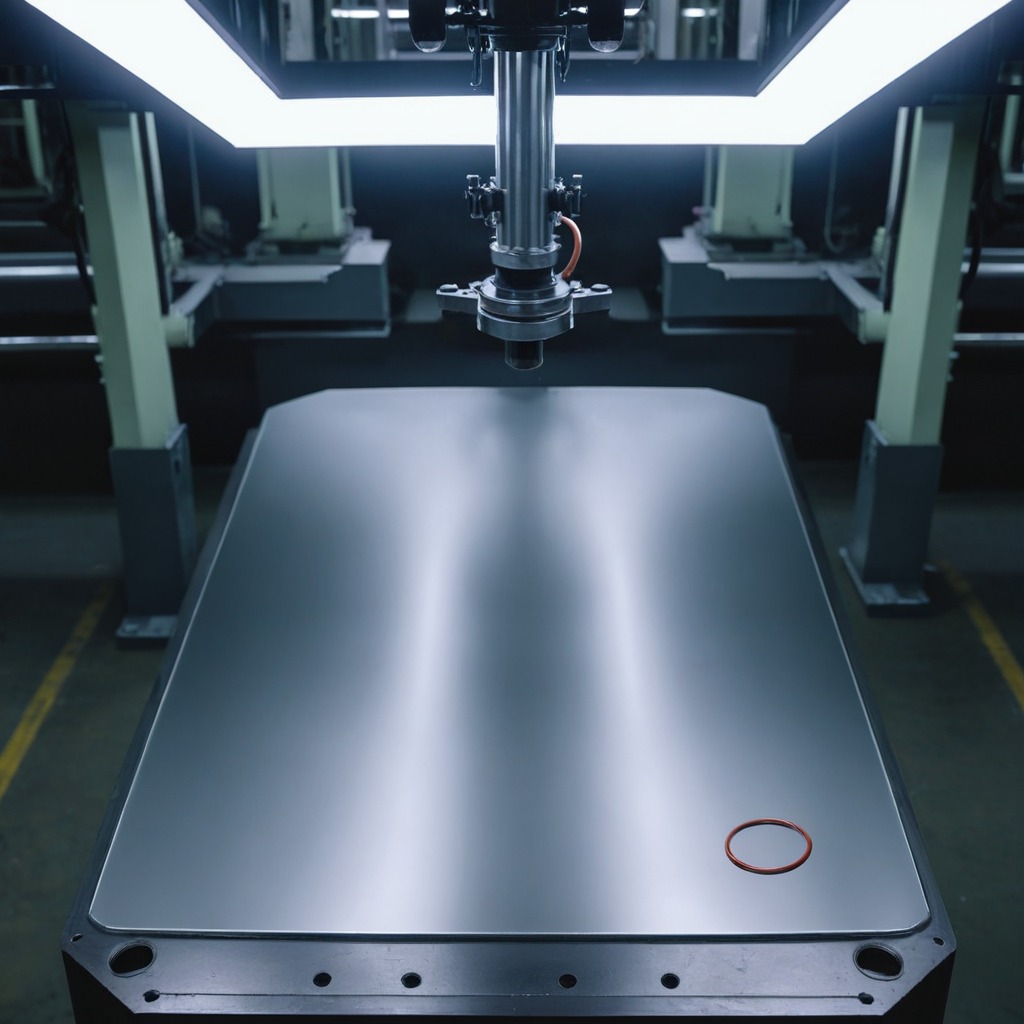
A rubber O-ring is lying on a metal table in a machine shop under fluorescent lights.